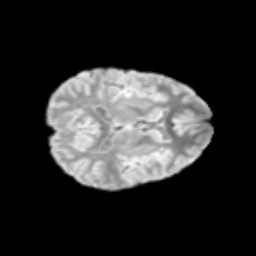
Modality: T2w
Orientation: axial
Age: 11
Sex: female
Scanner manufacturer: siemens
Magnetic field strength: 3 T
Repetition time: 3.8 s
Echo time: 0.07 s